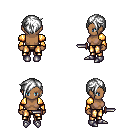
a pixel art fantasy rpg character, female body template, human, dark skin, gold arm armor, gold greaves, white pixie cut hairstyle, metal boots, dagger, four views (front, back, left, right), 2x2 character sprite sheet, small pixel art, hard edges, no anti-aliasing